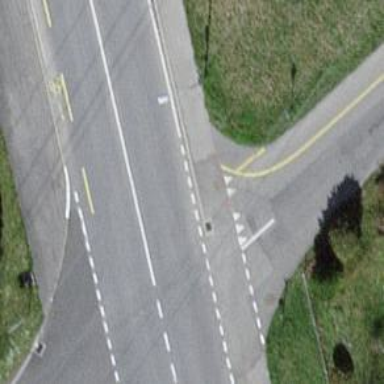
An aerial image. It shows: Cycleway.